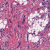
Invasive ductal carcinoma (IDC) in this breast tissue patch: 1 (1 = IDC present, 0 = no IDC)